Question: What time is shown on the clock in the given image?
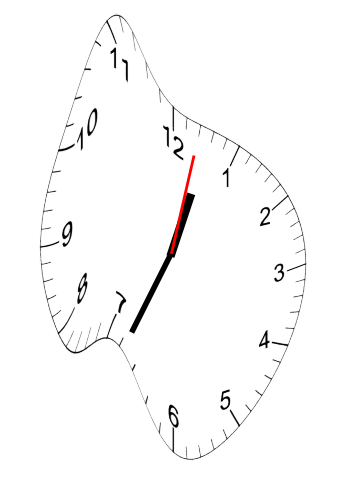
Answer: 12:34:02